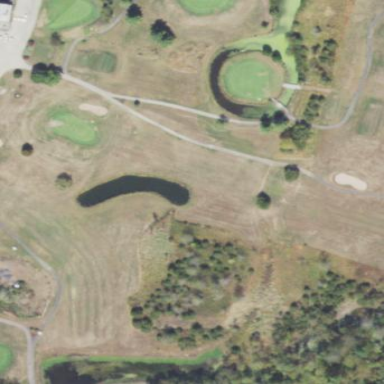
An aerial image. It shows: Lush grass fairway on golf course.